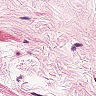
Metastatic tissue present: no